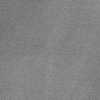
Atmospheric dust classification: dusty